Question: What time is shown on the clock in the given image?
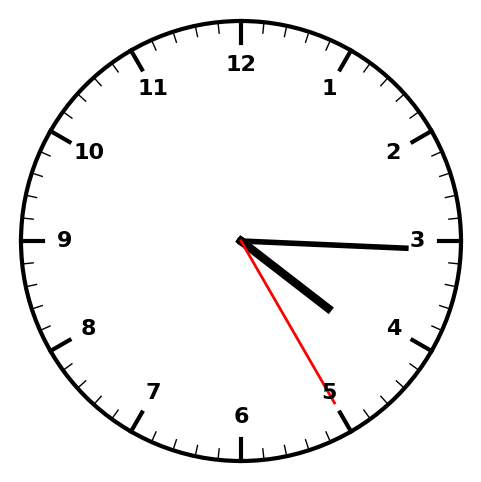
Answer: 04:15:25